Question: I'm using the version 6.7.0 of the redux-form and i don't get the way for getting my form initialized once Axios perform successfullly the http get request by the "fetchPerson" redux action.
I'm setting already the "enableReinitialize : true," when i export the ReduxForm but it is still not rendering the results.
(Btw, the validation function is not being called either)
Here it the entire code for my reducer :
'''
import React, { Component } from 'react';
import { Field, reduxForm } from 'redux-form';
import { fetchPerson, editPerson } from '../actions';
import { connect } from 'react-redux';
import { Link} from 'react-router-dom';
import 'react-table/react-table.css';
class EditPerson extends Component {
componentDidMount() {
const { id } = this.props.match.params;
this.props.fetchPerson(id);
}
renderField(field) {
const { meta: { touched, error } } = field;
const className = 'form-group ${touched && error ? 'has-danger' : ''}';
return (
<div className={className}>
<label>{field.label}</label>
<input
className="form-control"
type="text"
{...field.input}
/>
<div className="text-help">
{touched ? error : ''}
</div>
</div>
);
}
onSubmit(values) {
const { id } = this.props.match.params;
this.props.editPerson(id,values, () => {
this.props.history.push('/personas');
});
}
render() {
const { handleSubmit } = this.props;
const { person } = this.props;
if (!person) {
return <div>Loading...</div>;
}
console.log("this.props");
console.log(this.props);
return (
<div className="row">
<div className="col-lg-12">
<div className="row wrapper border-bottom white-bg page-heading">
<div className="col-lg-10">
<h2>Editar Persona {person.name}</h2>
<ol className="breadcrumb">
<li>
<a href="index.html">Home</a>
</li>
<li>
<a href="personas/">Personas</a>
</li>
<li className="active">
<strong>Editar Persona :{person.name}</strong>
</li>
</ol>
</div>
</div>
</div>
<div className="wrapper wrapper-content animated fadeInRight">
<div className="row">
<div className="col-lg-6">
<div className="row">
<div className="col-lg-12">
<div className="well" style={{background: 'white'}}>
<h3>Datos</h3>
<form onSubmit={handleSubmit(this.onSubmit.bind(this))}>
<Field
label="Nombre"
name="name"
component={this.renderField}
/>
<Field
label="Email"
name="email"
component={this.renderField}
/>
<Field
label="Telefono"
name="tel"
component={this.renderField}
/>
<button type="submit" className="btn btn-primary">Submit</button>
<Link to="/personas" className="btn btn-danger">Cancel</Link>
</form>
</div>
</div>
</div>
</div>
</div>
</div>
</div>
)
}
}
function validate(values) {
// console.log(values) -> { title: 'asdf', categories: 'asdf', content: 'asdf' }
const errors = {};
// Validate the inputs from 'values'
if (!values.name) {
errors.title = "Enter a name";
}
if (!values.email) {
errors.categories = 'Enter some email';
}
if (!values.tel) {
errors.content = 'Enter some content telefono';
}
return errors;
}
function mapStateToProps(state) {
console.log("state mapStateToProps");
console.log(state);
return {
person: state.personas.person,
initialValues:state.personas.person,
}
};
export default reduxForm({
enableReinitialize : true,
form: 'PersonEditForm'
})(
connect(mapStateToProps,{ editPerson, fetchPerson })(EditPerson)
);
'''
here is my browser console where the personas.person it's created in the second line:

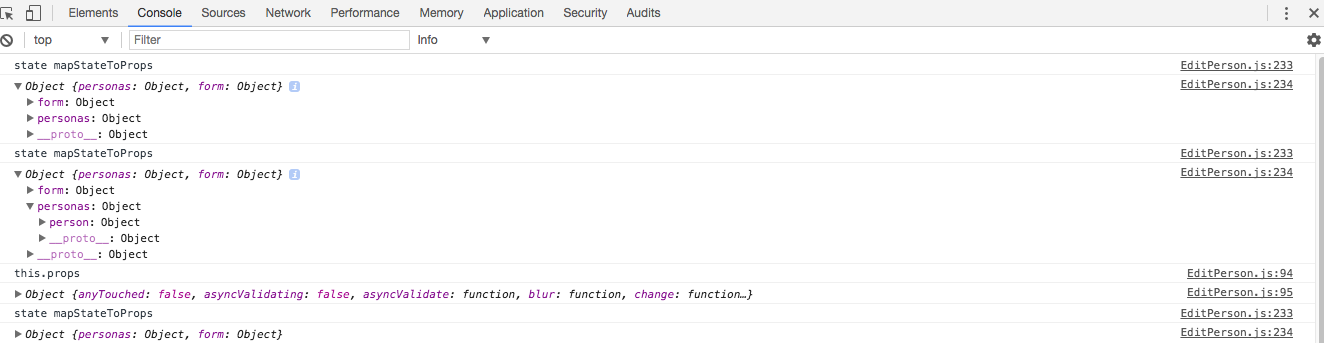
Answer: The redux form docs show component being decorated with the reduxForm function and then the connection function. Try breaking it out to something like:
'''
EditPerson = reduxForm({
...
})(EditPerson)
export default connect(mapStateToProps, { ... })(EditPerson)
'''
Also note that the values will only be initialized once. You can simply pass in the initialValues object to the form from above if desired and dispatch the initialize action from the library to repopulate the initial values.